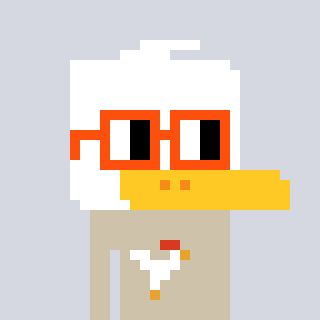
a pixel art character with square orange glasses, a duck-shaped head and a bege-colored body on a cool background